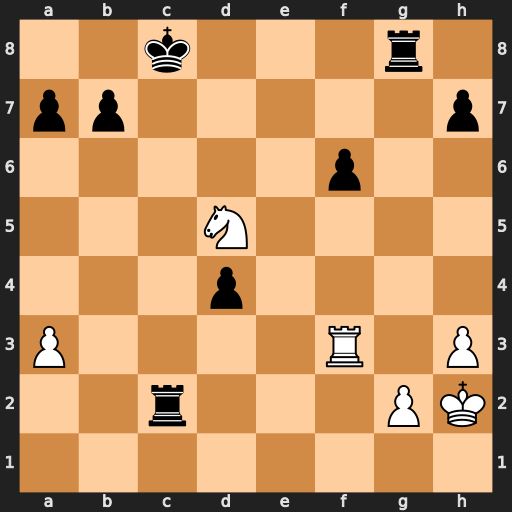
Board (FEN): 2k3r1/pp5p/5p2/3N4/3p4/P4R1P/2r3PK/8
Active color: w
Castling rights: -
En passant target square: -
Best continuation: Ne7+ Kd7 Nxg8